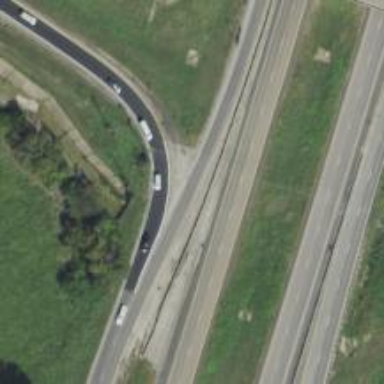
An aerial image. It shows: Secondary link road with asphalt surface.